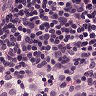
Metastatic tissue present: no